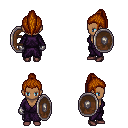
a pixel art fantasy rpg character, female body template, human, dark skin, purple robe, metal pants, brunette long topknot hairstyle, metal gloves, maroon shoes, shield, four views (front, back, left, right), 2x2 character sprite sheet, small pixel art, hard edges, no anti-aliasing